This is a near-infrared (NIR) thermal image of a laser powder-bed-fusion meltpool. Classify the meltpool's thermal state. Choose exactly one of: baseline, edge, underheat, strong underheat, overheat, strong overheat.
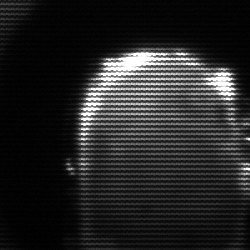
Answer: baseline